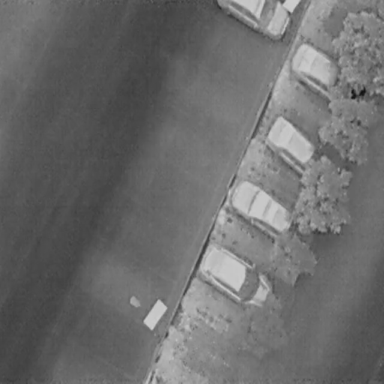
There are five Cars in the infrared image.